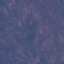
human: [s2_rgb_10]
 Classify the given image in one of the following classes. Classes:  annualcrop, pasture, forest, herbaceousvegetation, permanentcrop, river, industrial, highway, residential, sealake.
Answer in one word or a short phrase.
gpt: HerbaceousVegetation